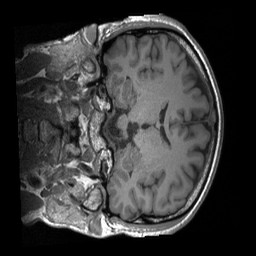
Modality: T1w
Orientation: coronal
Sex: male
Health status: ill
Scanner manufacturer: siemens
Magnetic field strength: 3 T
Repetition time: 1.66 s
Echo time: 0.00254 s